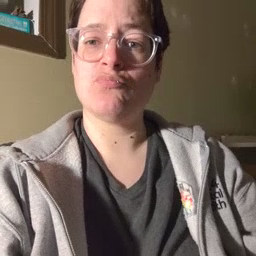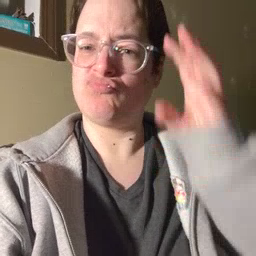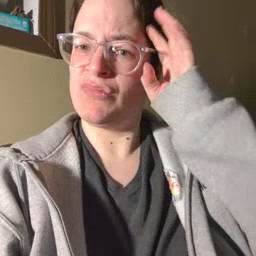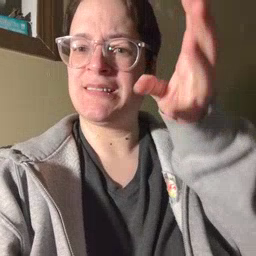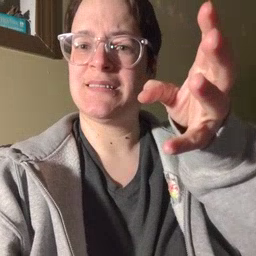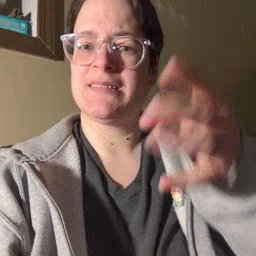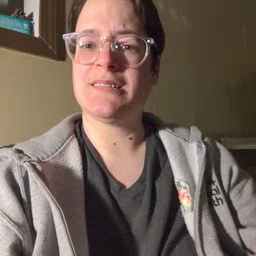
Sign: pretend